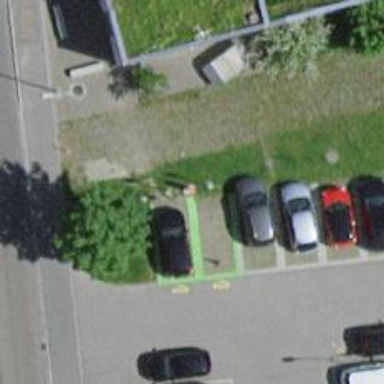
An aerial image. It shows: Charging station.